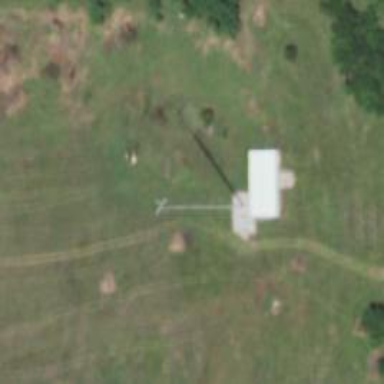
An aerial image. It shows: Man-made mast used for communication purposes.